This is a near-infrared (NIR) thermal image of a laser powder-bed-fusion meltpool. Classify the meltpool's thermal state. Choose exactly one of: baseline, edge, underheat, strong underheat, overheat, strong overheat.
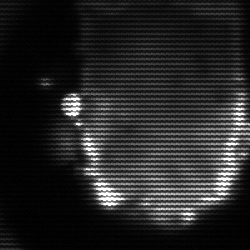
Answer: baseline